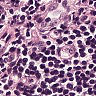
Metastatic tissue present: no